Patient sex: M
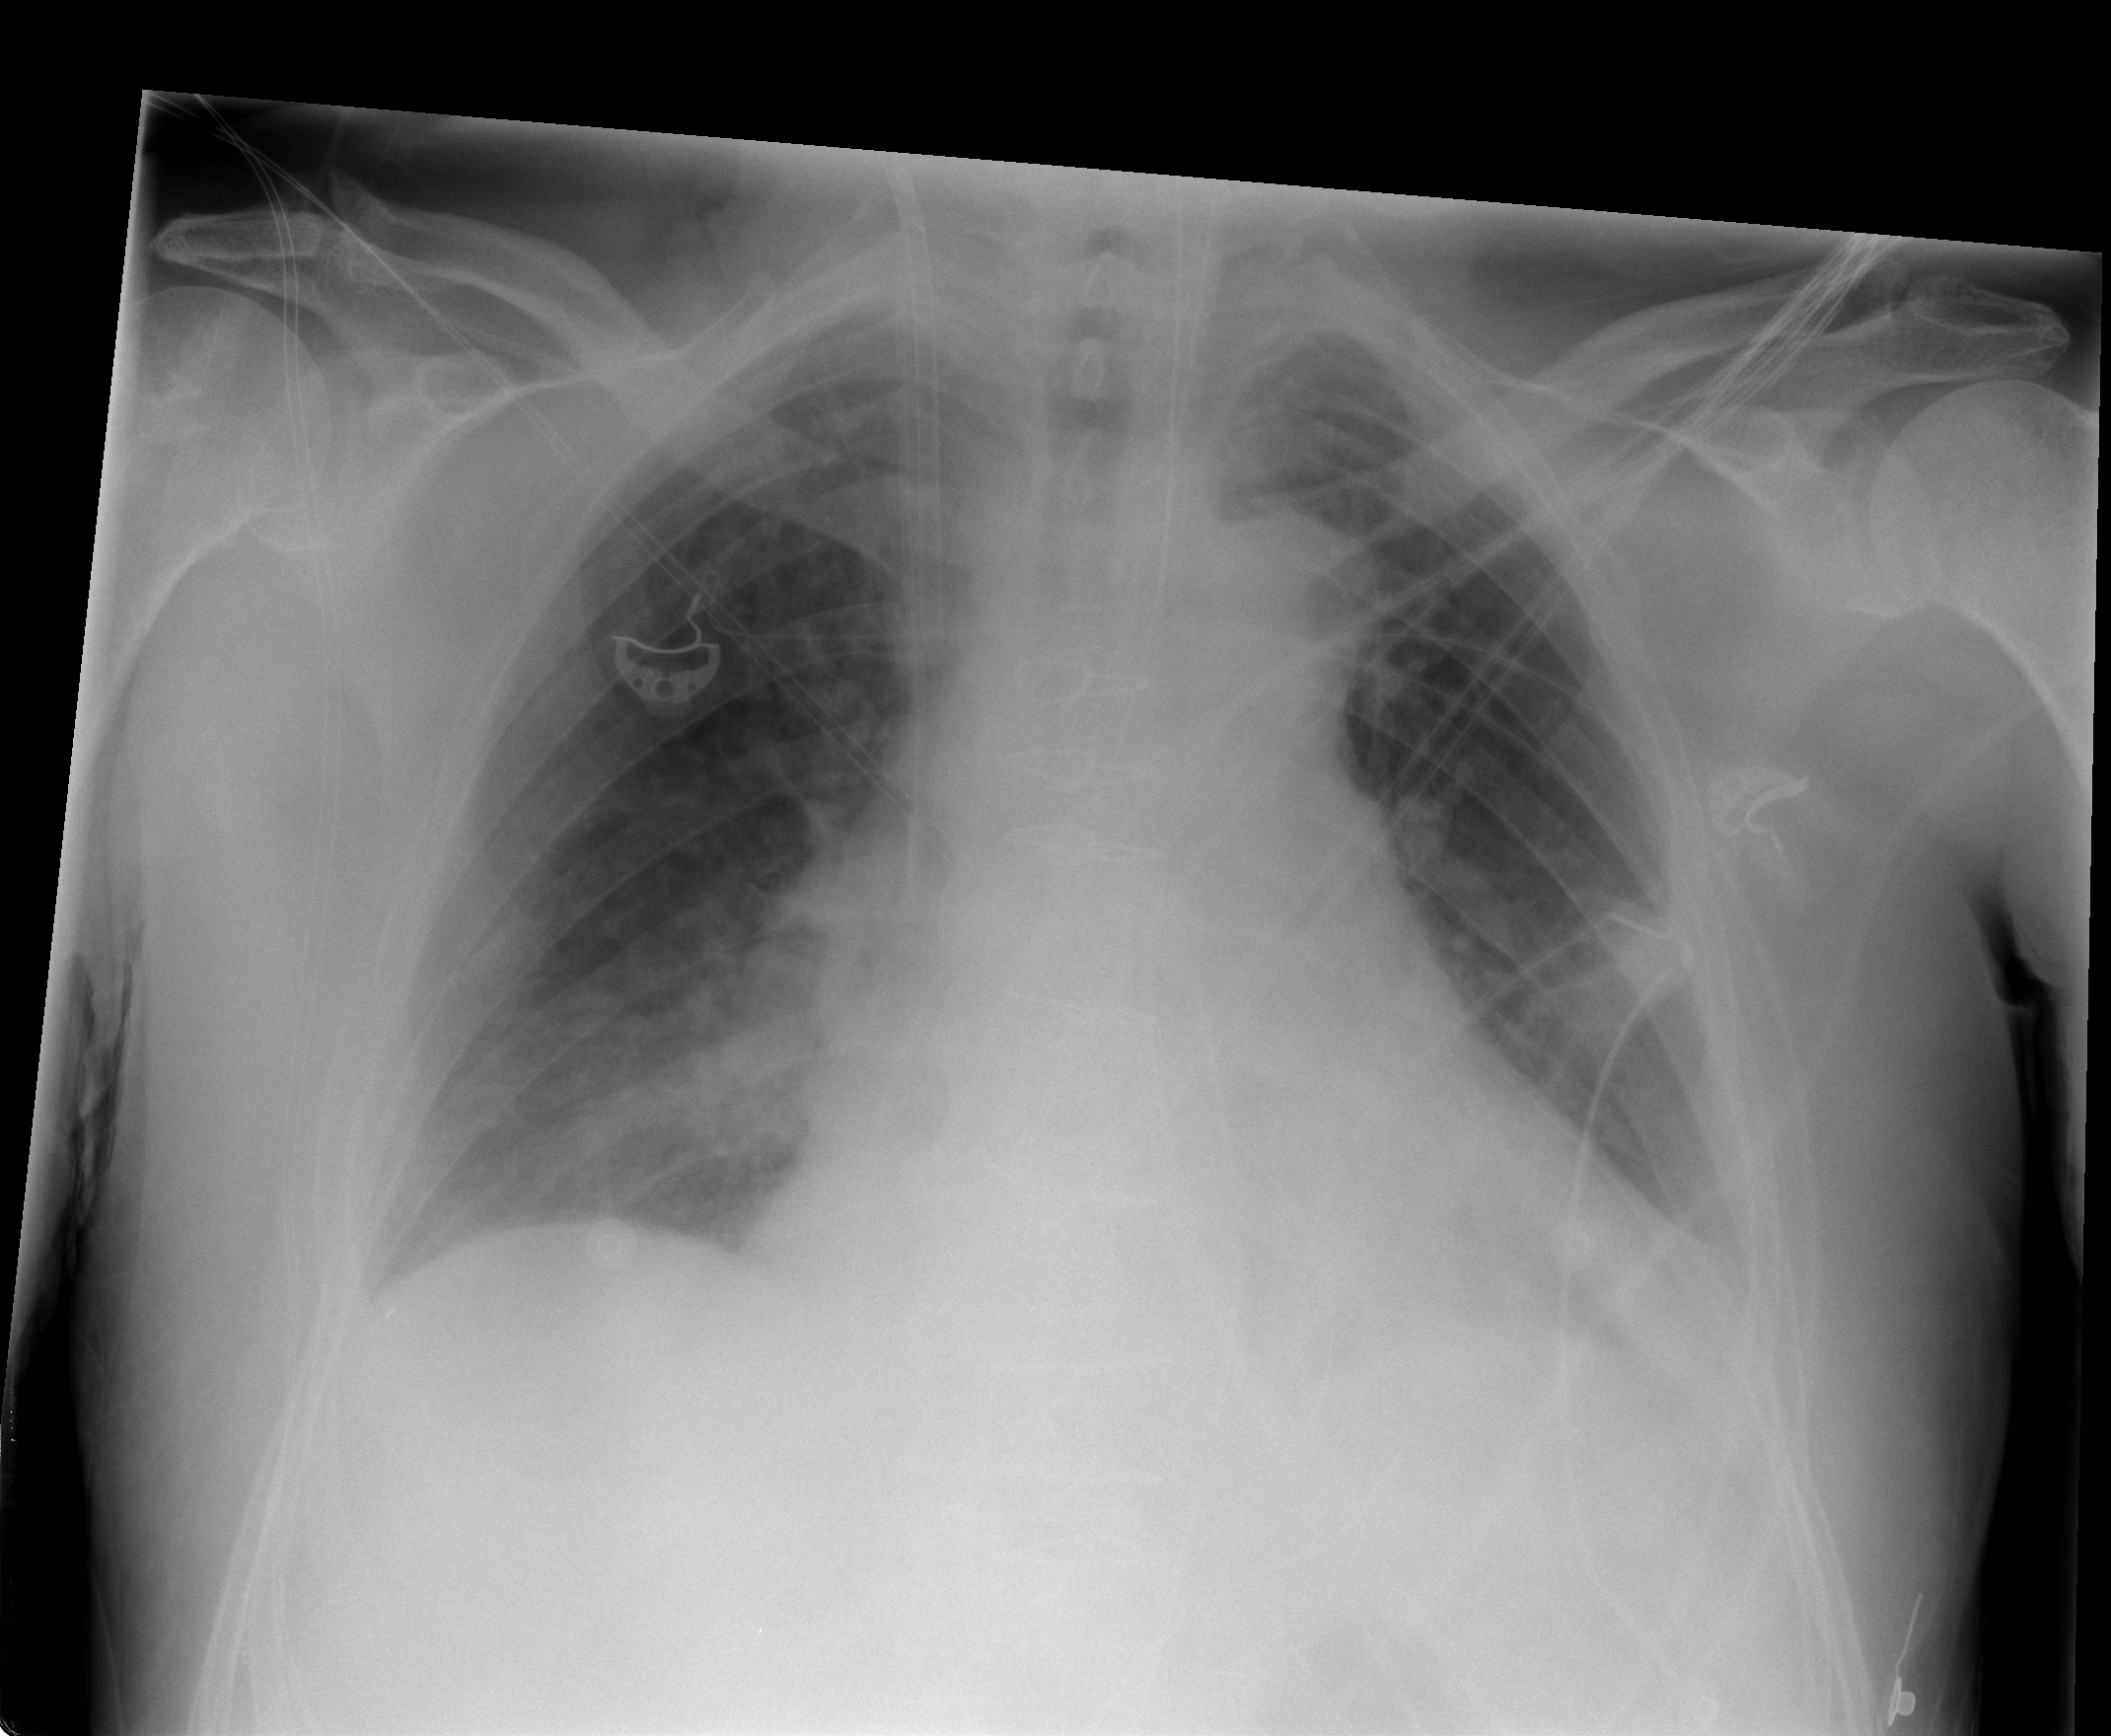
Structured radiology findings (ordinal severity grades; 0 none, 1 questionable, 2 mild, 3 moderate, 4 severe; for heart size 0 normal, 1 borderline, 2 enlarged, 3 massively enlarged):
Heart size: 0
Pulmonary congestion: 0
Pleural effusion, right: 0
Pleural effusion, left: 1
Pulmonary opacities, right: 0
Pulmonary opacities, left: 0
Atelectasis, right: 0
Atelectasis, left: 1